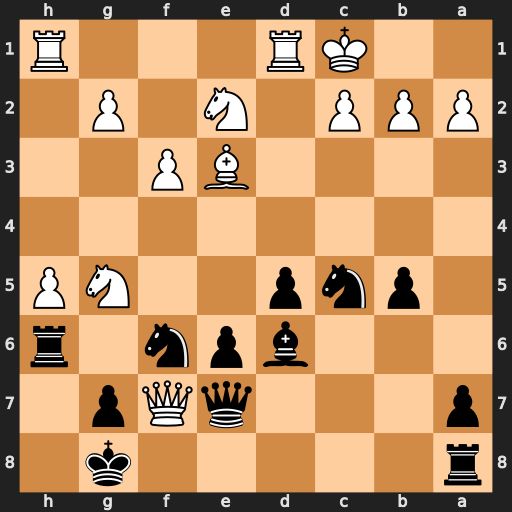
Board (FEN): r5k1/p3qQp1/3bpn1r/1pnp2NP/8/4BP2/PPP1N1P1/2KR3R
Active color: b
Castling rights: -
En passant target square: -
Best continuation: Qxf7 Nxf7 Kxf7 Bxh6 gxh6